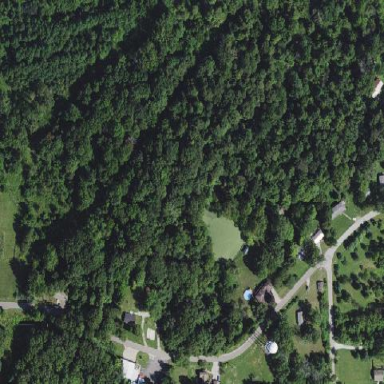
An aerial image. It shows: Beautiful woodland area.